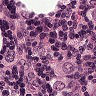
Metastatic tissue present: yes